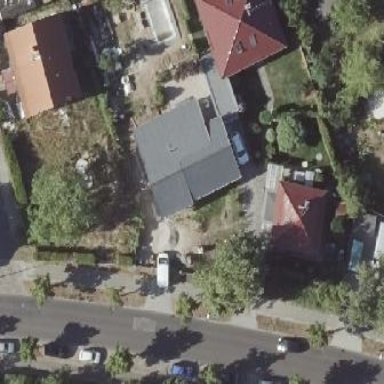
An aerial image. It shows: Detached building.